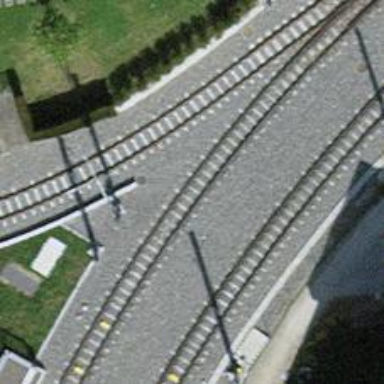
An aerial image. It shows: Narrow-gauge railway track with electrified contact line. The railway has one track.